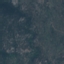
Land use / land cover: HerbaceousVegetation